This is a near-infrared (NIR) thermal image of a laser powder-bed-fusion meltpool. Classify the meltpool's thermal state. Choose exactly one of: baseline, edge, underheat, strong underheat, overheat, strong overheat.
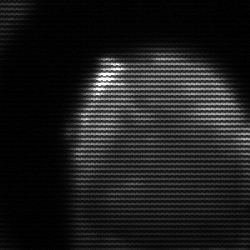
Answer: edge